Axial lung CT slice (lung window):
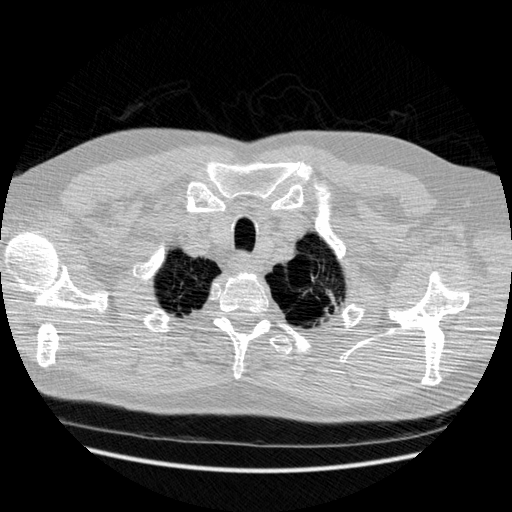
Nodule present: no